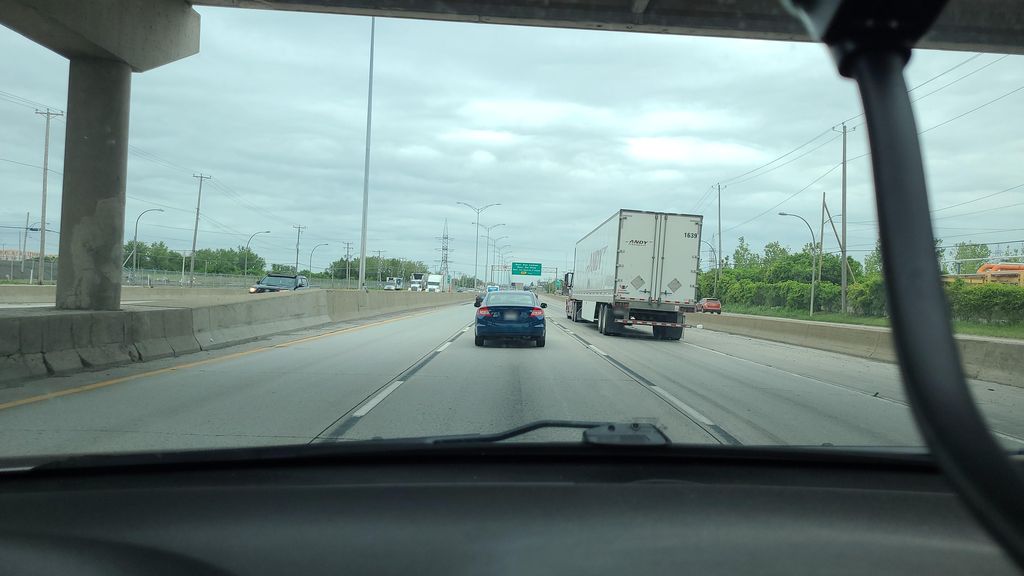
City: montreal